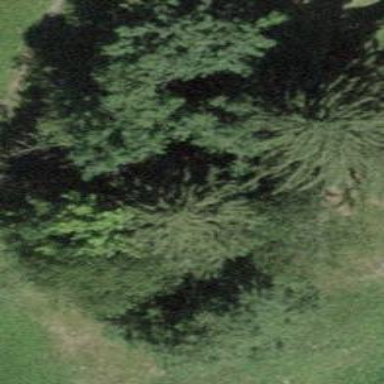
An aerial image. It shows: Forest area.